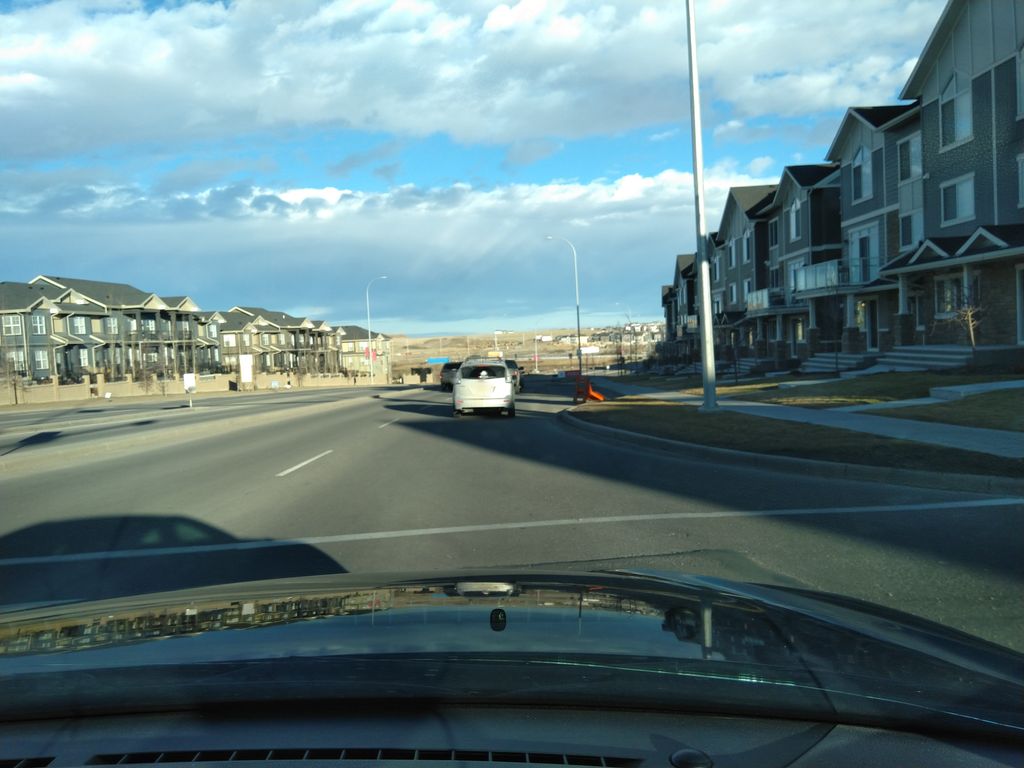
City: calgary